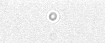
Label: camera_spot